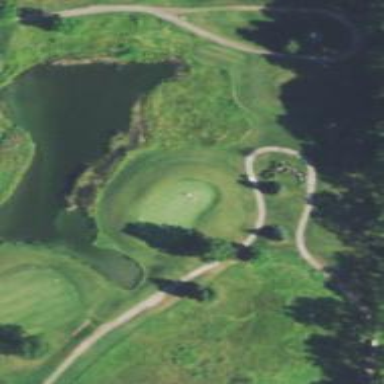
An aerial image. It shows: Golf hole.